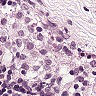
Metastatic tissue present: no